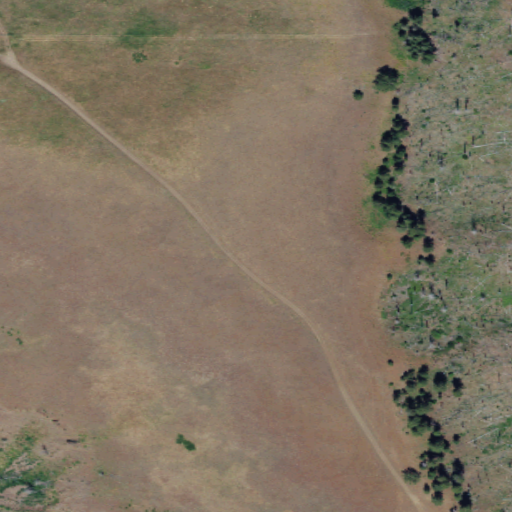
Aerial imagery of ridge(s) in Washington named Abels Ridge containing grassland, shrub, open development, evergreen forest, and low intensity development